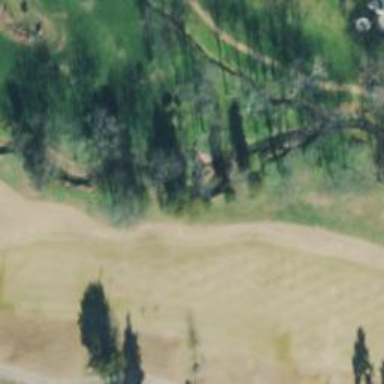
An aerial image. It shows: Golf fairway in the image.